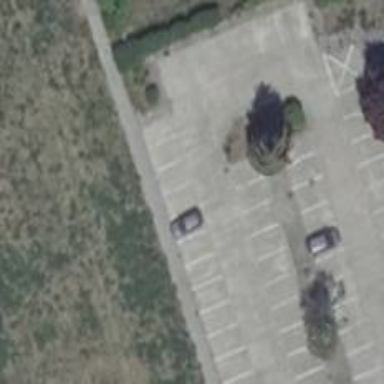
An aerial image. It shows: Parking area.